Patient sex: M
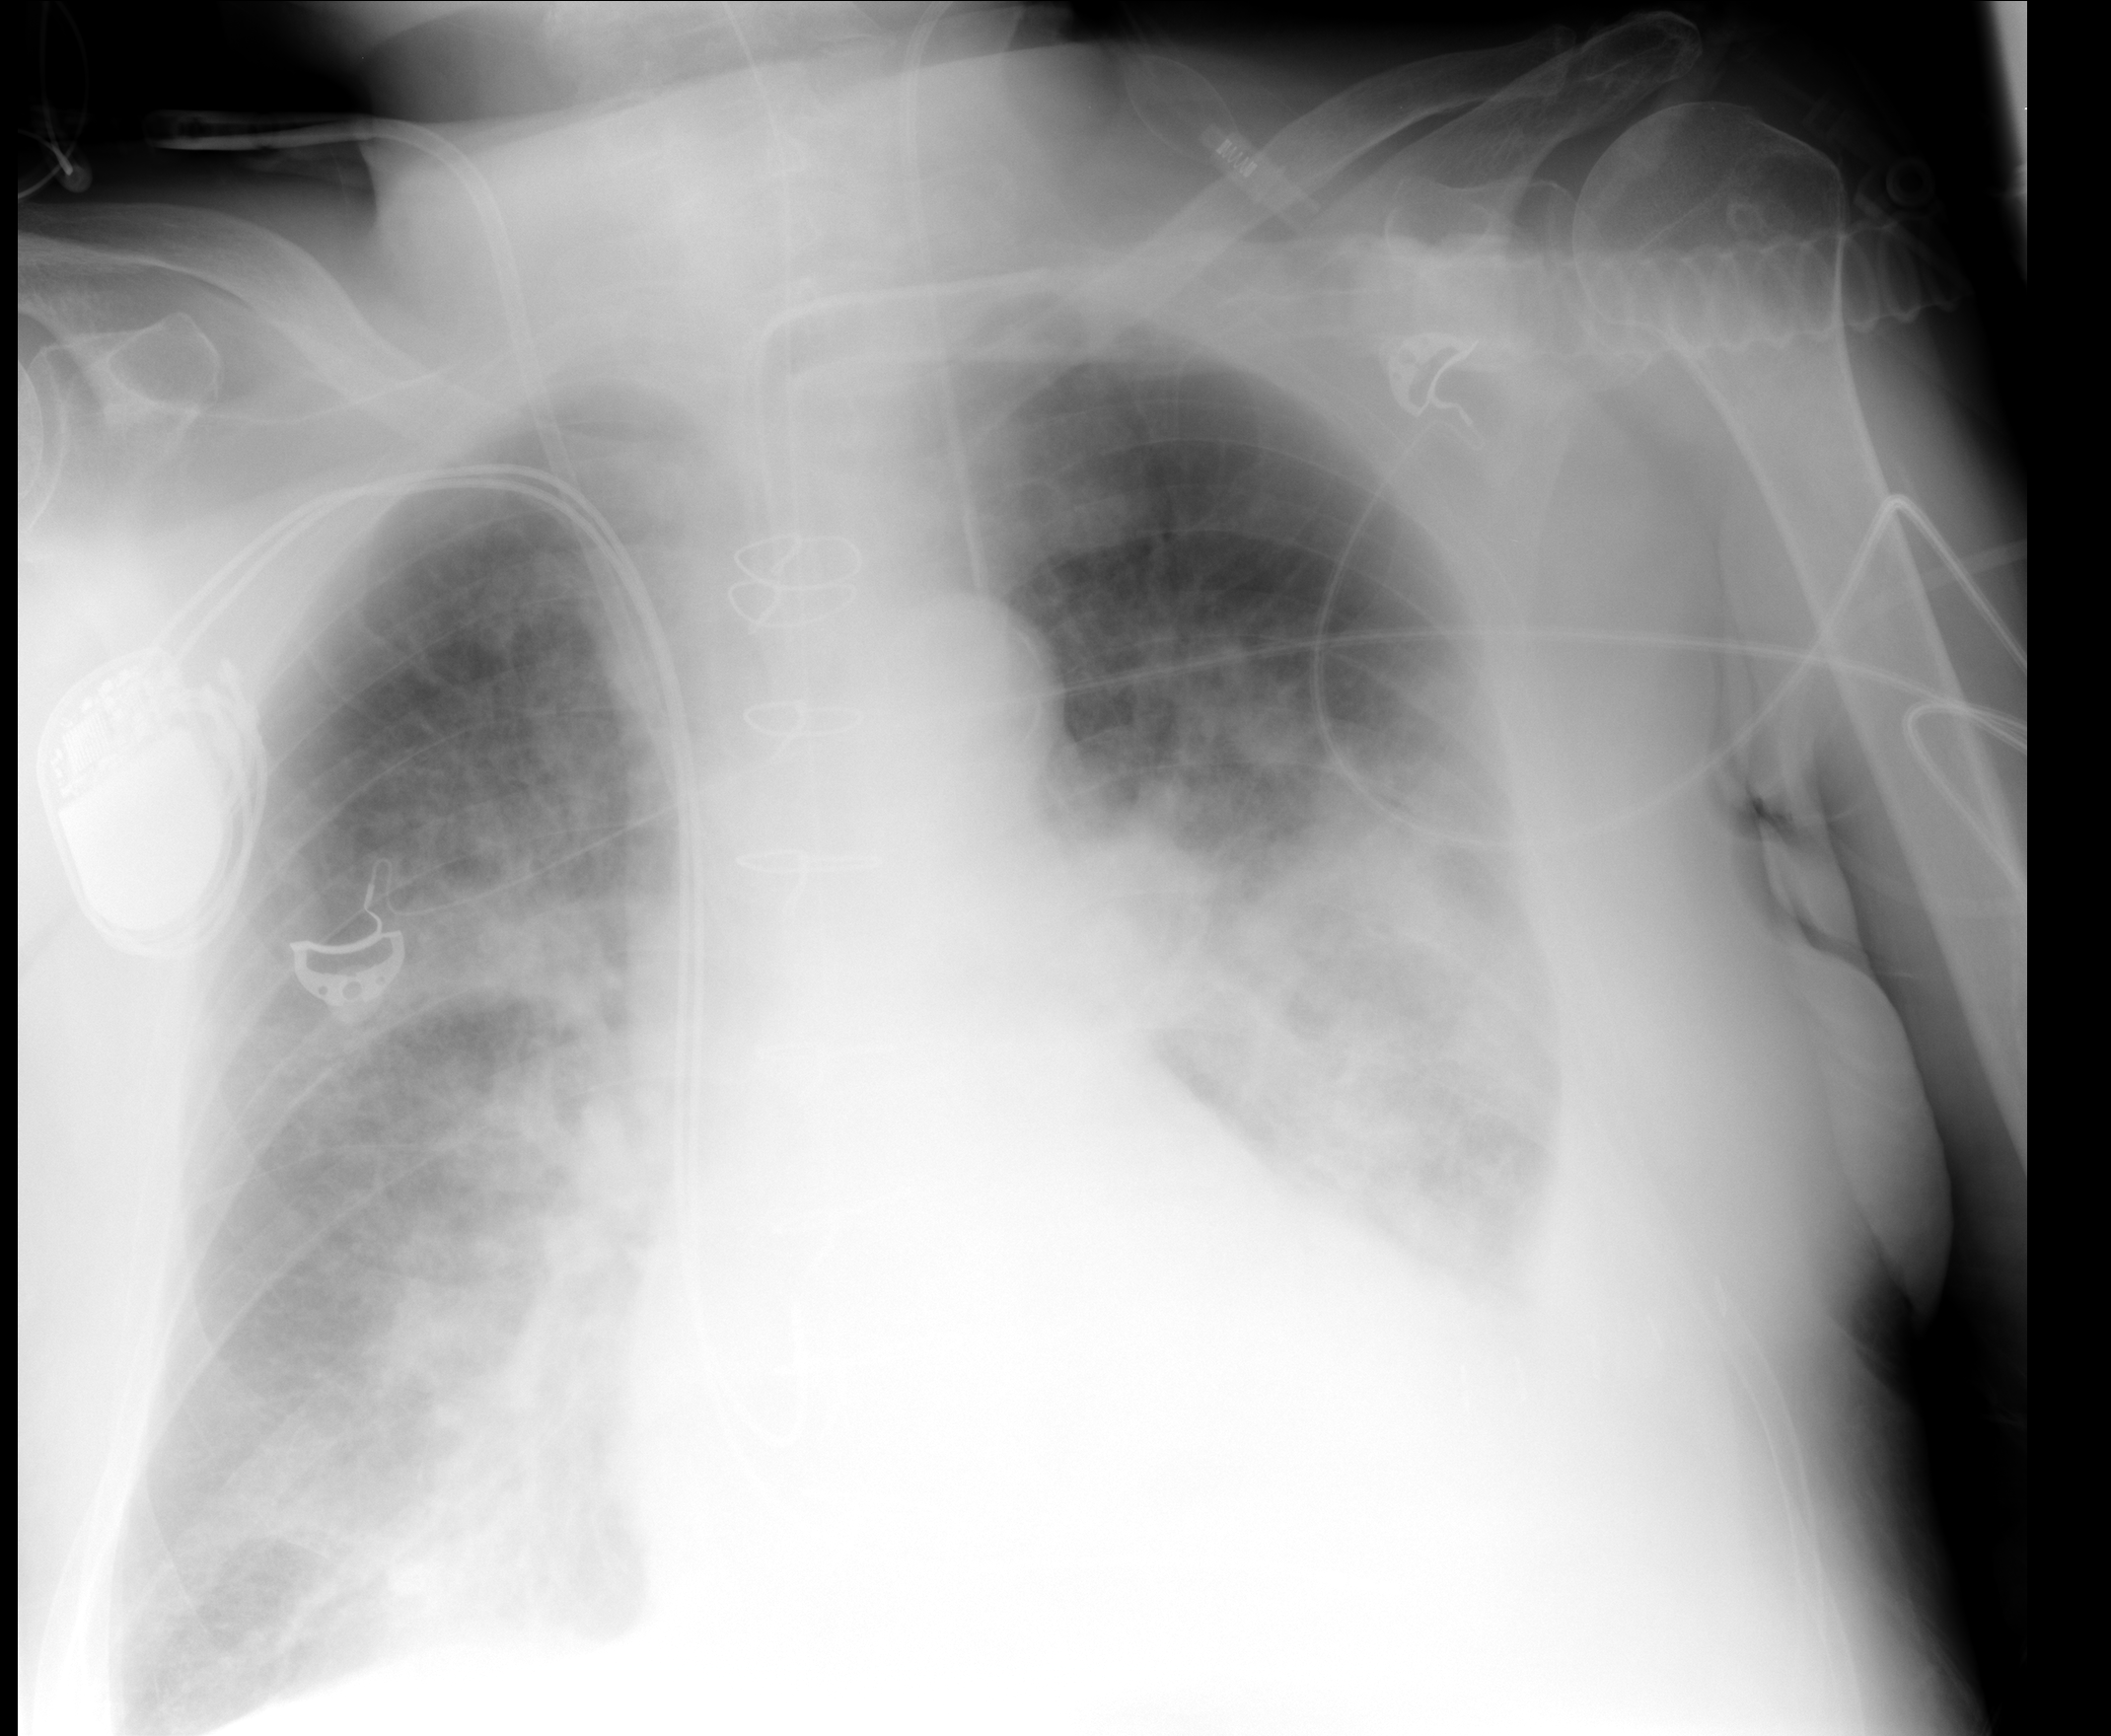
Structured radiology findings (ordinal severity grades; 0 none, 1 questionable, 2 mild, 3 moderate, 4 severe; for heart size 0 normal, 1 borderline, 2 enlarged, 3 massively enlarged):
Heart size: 2
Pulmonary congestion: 3
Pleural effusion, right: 2
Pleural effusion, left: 3
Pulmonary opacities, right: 3
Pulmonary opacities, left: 3
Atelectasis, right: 3
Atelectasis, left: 3